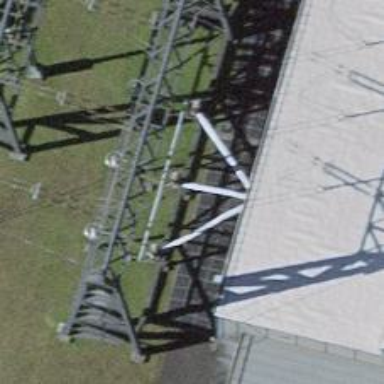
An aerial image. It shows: Insulator used in power equipment.